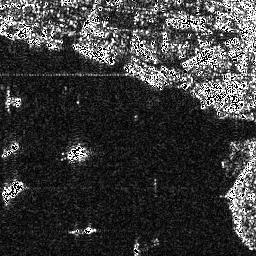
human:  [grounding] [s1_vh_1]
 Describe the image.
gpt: In the satellite image, there is  <ref>2 medium ship </ref> <box>[[47, 23, 63, 35, 0], [27, 16, 44, 25, 0]]</box> located at top,  <ref>1 small ship </ref> <box>[[9, 14, 23, 19, 0]]</box> located at top left,  <ref>3 small ship </ref> <box>[[0, 54, 7, 61, 0], [1, 37, 8, 41, 0], [24, 56, 33, 62, 0]]</box> located at left,  <ref>1 medium ship </ref> <box>[[0, 69, 9, 78, 0]]</box> located at bottom left,  <ref>1 small ship </ref> <box>[[26, 87, 37, 91, 0]]</box> located at bottom.